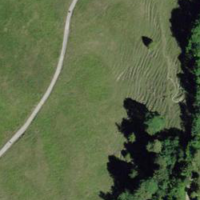
EUNIS habitat code: 41
Species observed at this site:
Geum rivale
Filipendula ulmaria